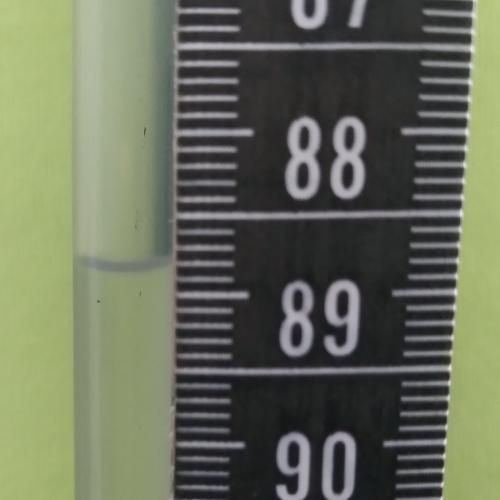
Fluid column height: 88.8 cm